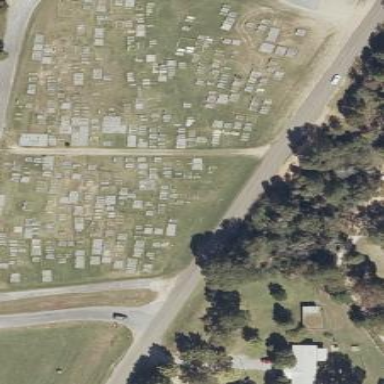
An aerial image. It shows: Graveyard used as cemetery.